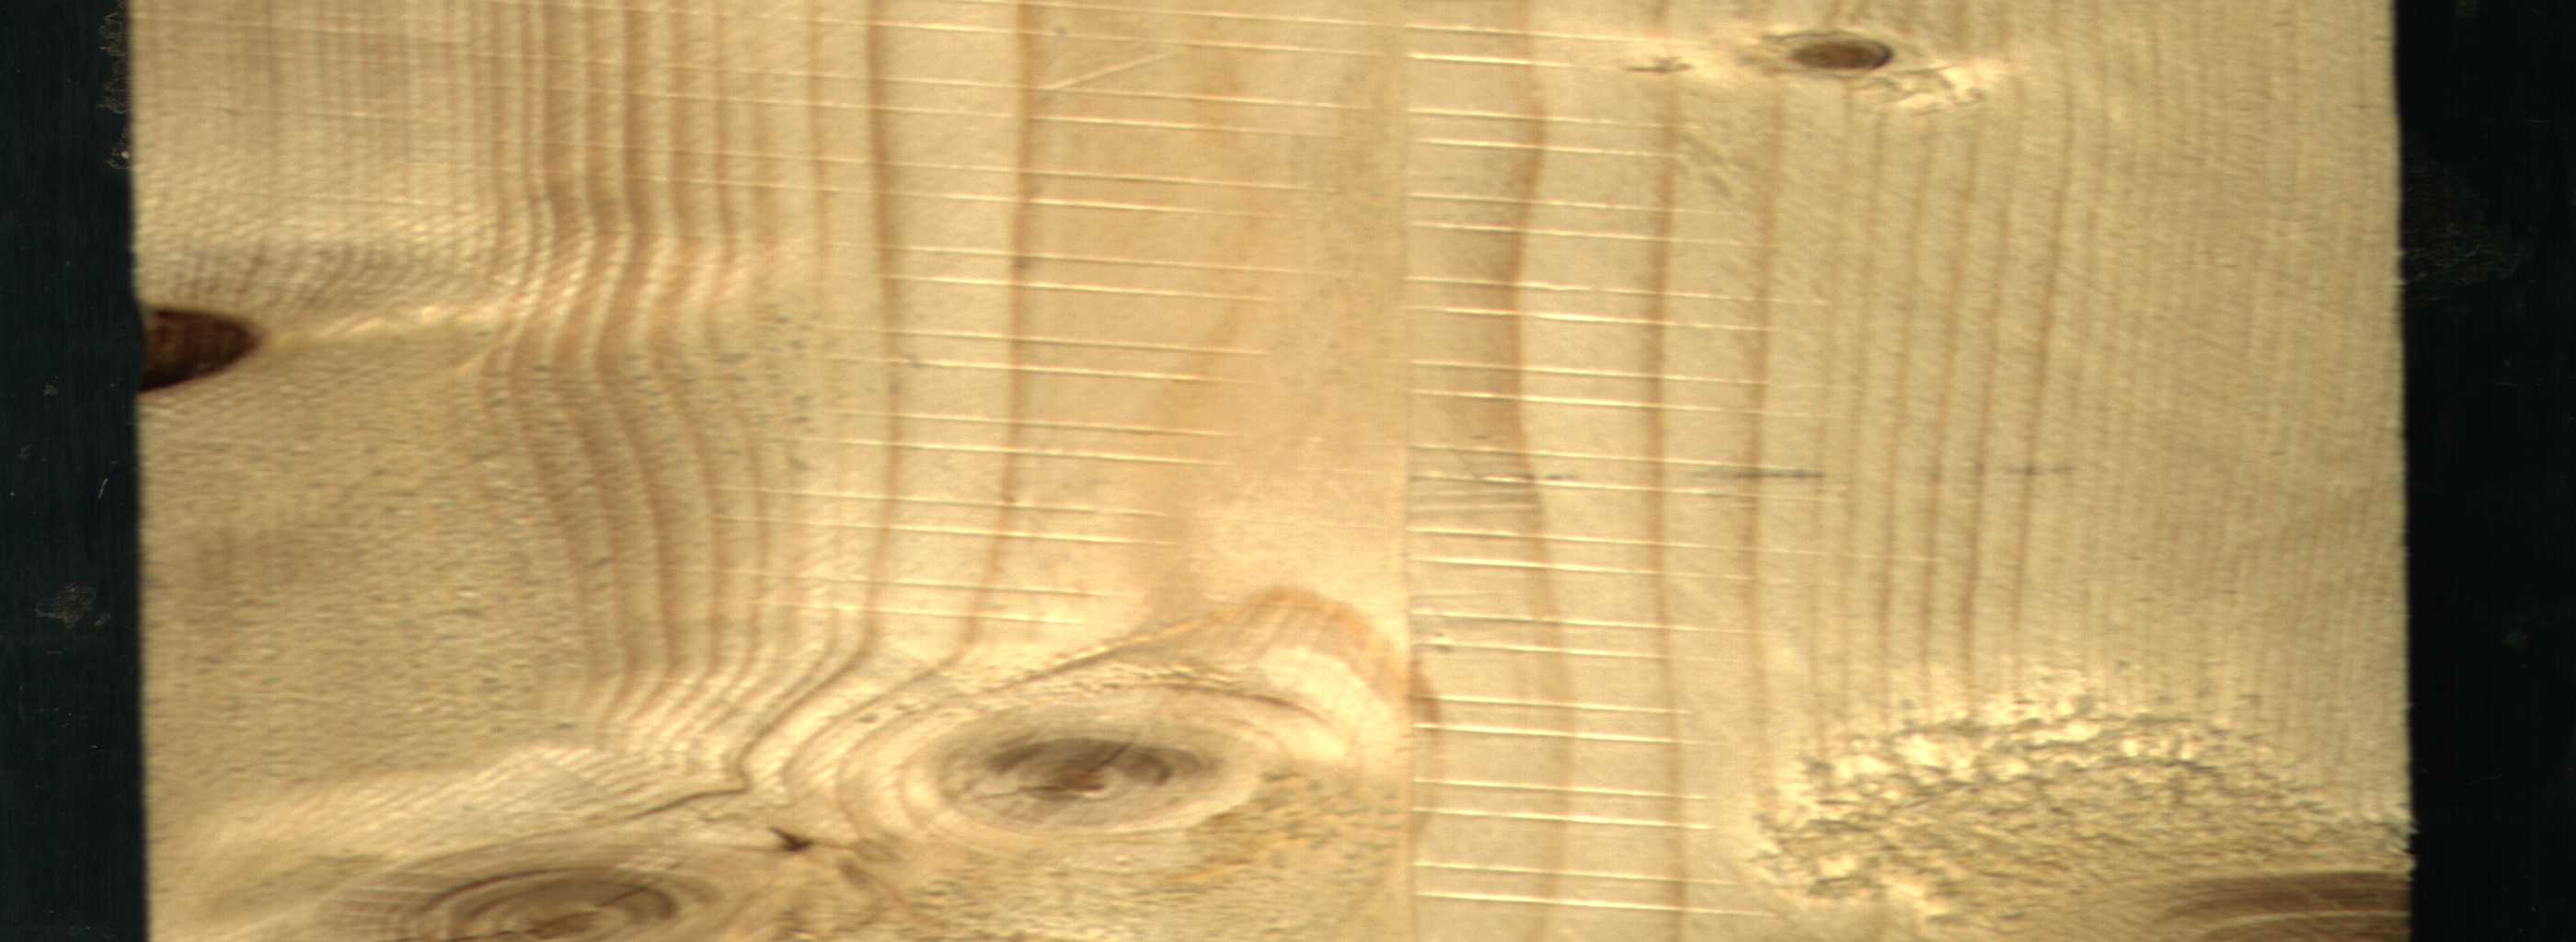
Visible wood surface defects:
Live_Knot
Live_Knot
Live_Knot
Live_Knot
Live_Knot